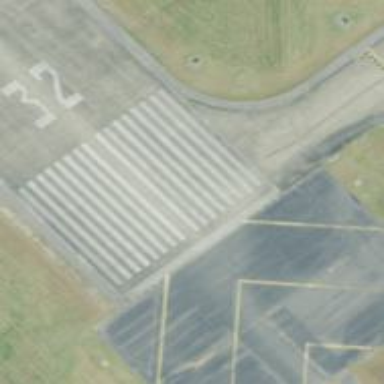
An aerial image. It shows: Image of taxiway at airport.